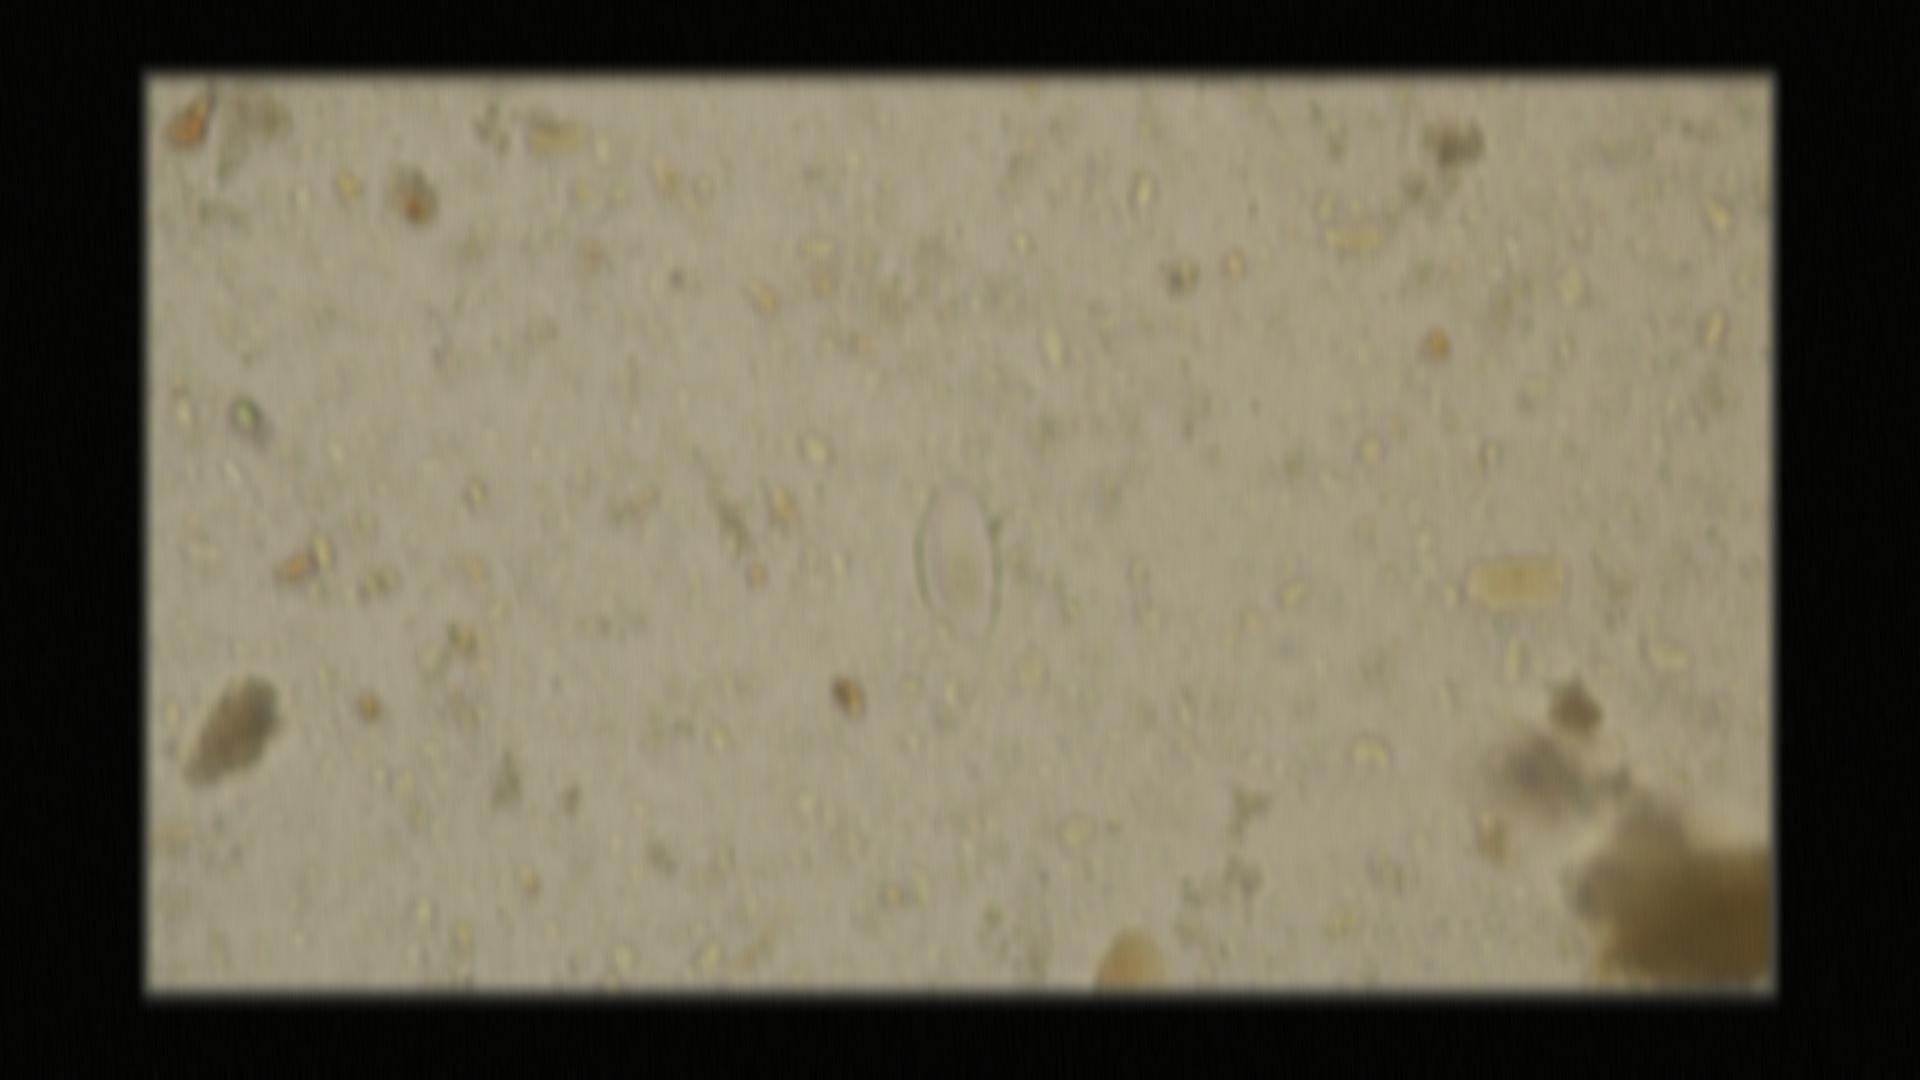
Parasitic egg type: Enterobius vermicularis